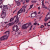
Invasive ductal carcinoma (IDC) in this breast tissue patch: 1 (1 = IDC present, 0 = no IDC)